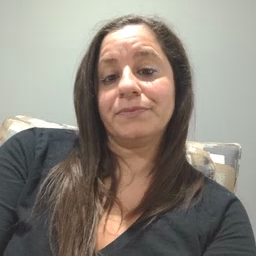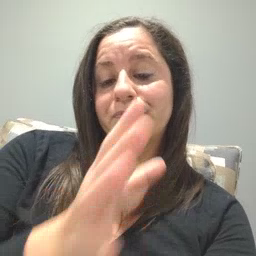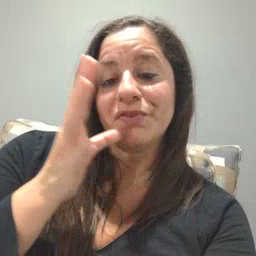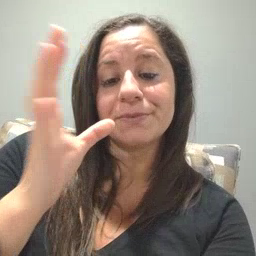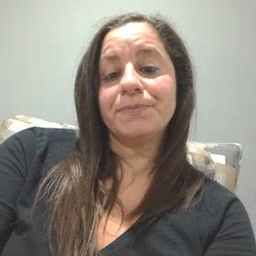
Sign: farm